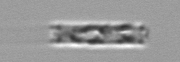
Label: Cerataulina_pelagica